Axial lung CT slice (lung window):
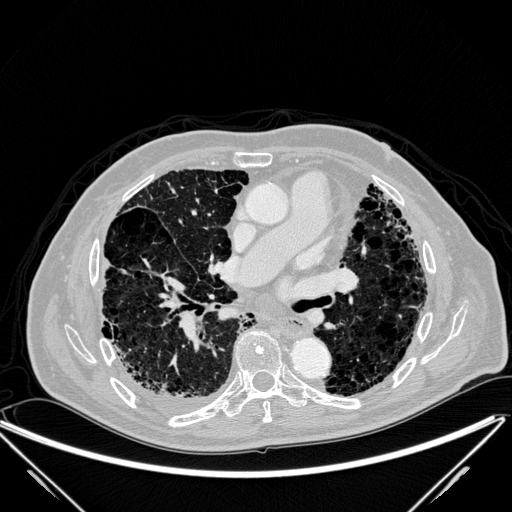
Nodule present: no